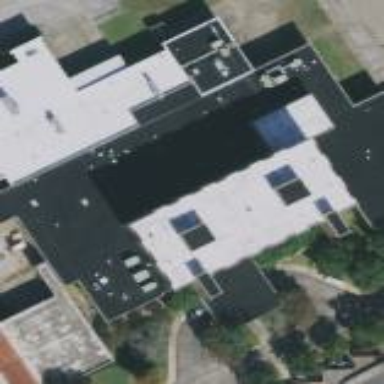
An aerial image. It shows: Hospital building.